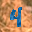
Label: 4